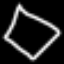
Label: diamond